Question: I am trying to create a todo app that will allow the user to create lists and then "todo" items under each list. However, I want each user to be able to see his or her lists. While I've been able to partially solve it using the 'current_user' helper, the index page shows where the other users lists are hidden.

Below please find the code for the index.html.erb page inside my todo_lists views.
'''
<% @todo_lists.each do |todo_list| %>
<div class="index_row clearfix">
<% if todo_list.user == current_user %>
<h2 class="todo_list_title"><%= link_to todo_list.title, todo_list %></h2>
<p class="todo_list_sub_title"><%= todo_list.description %></p>
<p><%= todo_list.user.first_name %></p>
<% end %>
</div>
<% end %>
<div class="links">
<%= link_to "New Todo List", new_todo_list_path %>
</div>
'''
Here's my repo on Github, in case you need to see more of the code: <URL>
Is there a way to hide these empty spaces, as well as the non-matching todo items?
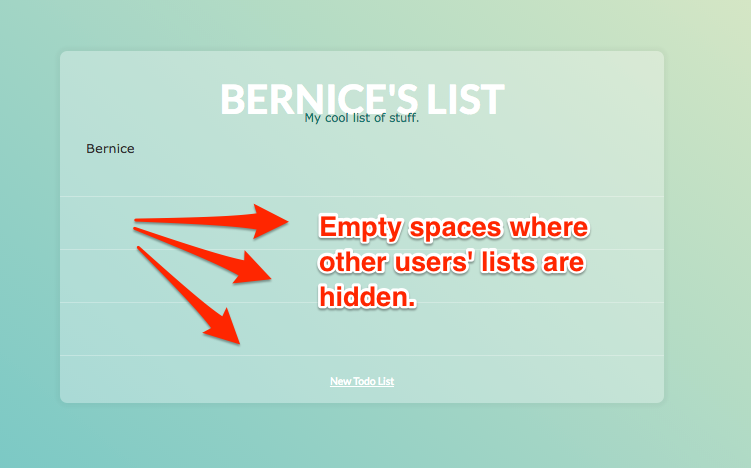
Answer: Given your current view code, you are indiscriminately emitting '<div class="index_row clearfix">' elements, even when the 'todo_list.user' does not match the 'current_user'. Simply move the whole'<div>' outside the 'current_user' check, like so:
'''
<% @todo_lists.each do |todo_list| %>
<% if todo_list.user == current_user %>
<div class="index_row clearfix">
<h2 class="todo_list_title"><%= link_to todo_list.title, todo_list %></h2>
<p class="todo_list_sub_title"><%= todo_list.description %></p>
<p><%= todo_list.user.first_name %></p>
</div>
<% end %>
<% end %>
'''
This way, all of those empty '<div>' elements aren't included on the page. This should clean up all that empty space.